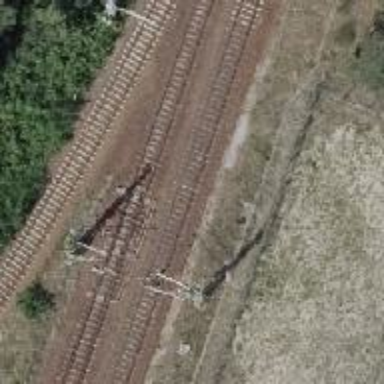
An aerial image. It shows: Railway switch with the turnout on the left side.